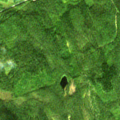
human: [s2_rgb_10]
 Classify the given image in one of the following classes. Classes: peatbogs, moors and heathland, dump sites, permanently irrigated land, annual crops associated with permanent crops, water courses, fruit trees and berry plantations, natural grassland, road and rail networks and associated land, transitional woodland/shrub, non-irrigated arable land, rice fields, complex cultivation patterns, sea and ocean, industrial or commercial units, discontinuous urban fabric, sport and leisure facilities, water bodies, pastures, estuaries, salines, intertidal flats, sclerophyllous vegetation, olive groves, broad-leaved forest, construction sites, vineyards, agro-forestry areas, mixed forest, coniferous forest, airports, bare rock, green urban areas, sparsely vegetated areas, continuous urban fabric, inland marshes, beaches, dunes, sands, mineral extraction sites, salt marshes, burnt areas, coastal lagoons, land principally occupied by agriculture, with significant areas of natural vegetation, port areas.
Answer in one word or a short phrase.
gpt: coniferous forest, mixed forest